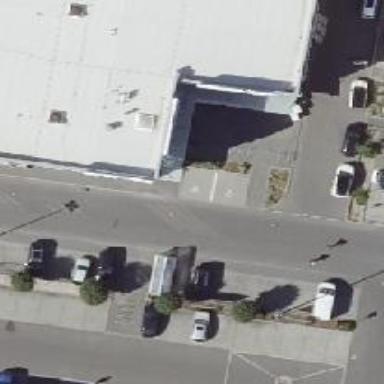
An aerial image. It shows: Street-side parking area with asphalt surface.